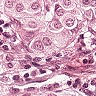
Metastatic tissue present: yes